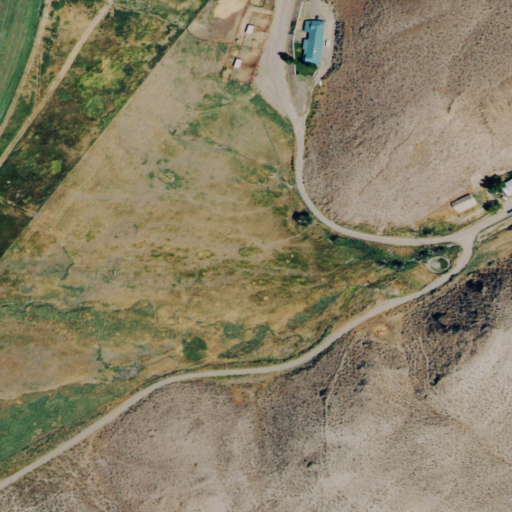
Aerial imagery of valley in Nevada named Carico Lake Valley containing shrub, herbaceous wetlands, pasture, woody wetlands, and cultivated crops